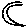
Label: moon